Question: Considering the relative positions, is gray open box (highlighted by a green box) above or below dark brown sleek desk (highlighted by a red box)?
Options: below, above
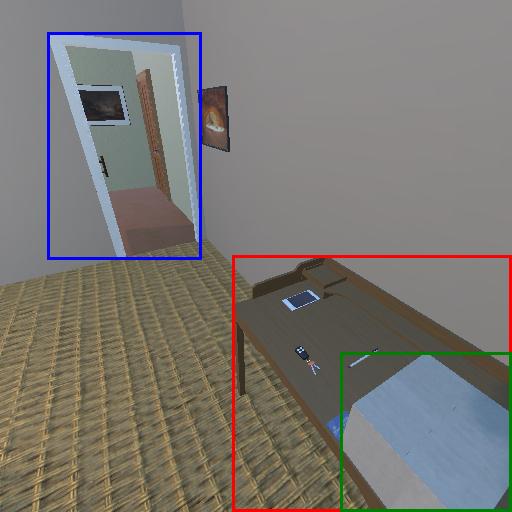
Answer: below